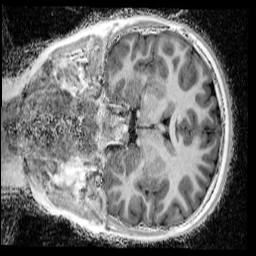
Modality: UNIT1_denoised
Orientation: coronal
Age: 11
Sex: male
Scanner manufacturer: siemens
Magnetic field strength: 3 T
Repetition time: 4 s
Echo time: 0.00299 s